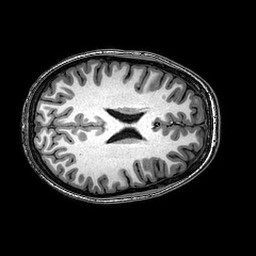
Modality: T1w
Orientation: axial
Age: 20
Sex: female
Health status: healthy
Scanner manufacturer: philips
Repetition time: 0.008334 s
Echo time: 0.00384 s